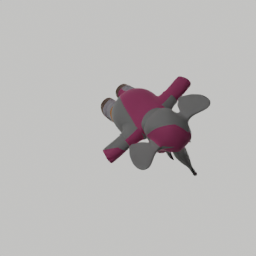
Label: decoration